Question: I've come across a challenge I struggle with to find the right approach for. The information required is in two different nodes but belong to the same information for a device.
The later node contains the target information for the previous node as per picture:
The phone device has two nodes where information over the device is stored, IP Phones and Workstations. Under Workstations the main information is stored with a key that links it to the IP Phones section.
I have the following code:
'''
<?xml version='1.0'?>
<xsl:stylesheet xmlns:xsl="http://www.w3.org/1999/XSL/Transform" version="1.0">
<xsl:template match="/">
<html>
<body>
<table border="1">
<tr>
<td><strong>Name</strong></td>
<td><strong>Software Version</strong></td>
<td><strong>Status</strong></td>
</tr>
<xsl:for-each select="ENTRY/ENTRY/ENTRY/ENTRY/ENTRY">
<xsl:if test="@CLASS='Workstation'">
<tr>
<td><xsl:value-of select="@NAME"/></td>
<xsl:for-each select="ATTRIBUTE">
<xsl:if test="@NAME='Managed IP Phone'">
<xsl:call-template name="Phone_Data">
<xsl:with-param name="IPPhone" select="VALUE"/>
</xsl:call-template>
</xsl:if>
</xsl:for-each>
<td>.</td>
</tr>
</xsl:if>
</xsl:for-each>
</table>
</body>
</html>
</xsl:template>
<!-- Additional templates to pull 2nd phone node data. -->
<xsl:template name="Phone_Data">
<xsl:param name="IPPhone"/>
<td> <xsl:value-of select="$IPPhone"/> </td> <!-- -->
<xsl:for-each select="../ENTRY">
<xsl:if test="@NAME='IP Phones'">
<xsl:for-each select="ENTRY">
<xsl:if test="@NAME=$IPPhone">
<xsl:for-each select="ATTRIBUTE">
<!-- This is an attribute under the IP Phones - GBADM104_ENTRY -->
<xsl:if test="@NAME='Software Version'">
<td><xsl:value-of select="VALUE"/></td>
</xsl:if>
</xsl:for-each>
</xsl:if>
</xsl:for-each>
</xsl:if>
</xsl:for-each>
</xsl:template>
</xsl:stylesheet>
'''
Coming from the GBADM104_ENTRY under the node, it does not provide me with the information I expected to get from the GBADM104_ENTRY under the node in the screenshot.
As I am a novice, I obviously have made a mistake in the Phone_Data template to target the node with the data I require. I don't know whether or not one could give me suggestions on how to do this the right way please?
'''
<?xml version="1.0" encoding="utf-8"?>
<!-- Generated by DSEdit -->
<ENTRY NAME="CustomerSite" CLASS="Site">
<ENTRY NAME="Production" CLASS="Configuration Set">
<ENTRY NAME="REG6699CIC01" CLASS="Server">
<ENTRY NAME="IP Phones" CLASS="IP Phones">
<ENTRY NAME="51948094-c6e6-4fb9-bb76-ba1986c51429" CLASS="IP Phone">
<ATTRIBUTE NAME="VAD">
<VALUE>No</VALUE>
</ATTRIBUTE>
<ATTRIBUTE NAME="Software Version">
<VALUE>3.2.7.0198</VALUE>
</ATTRIBUTE>
<ATTRIBUTE NAME="Feature Call Park">
<VALUE>Yes</VALUE>
</ATTRIBUTE>
<ATTRIBUTE NAME="Status">
<VALUE>Current</VALUE>
</ATTRIBUTE>
<ATTRIBUTE NAME="Station Type">
<VALUE>Workstation</VALUE>
</ATTRIBUTE>
<ATTRIBUTE NAME="ReloadedLast">
<VALUE>20140825143741Z</VALUE>
</ATTRIBUTE>
<ATTRIBUTE NAME="MAC Address">
<VALUE>0004F24F4012</VALUE>
</ATTRIBUTE>
<ATTRIBUTE NAME="Name">
<VALUE>GBADM103</VALUE>
</ATTRIBUTE>
<ATTRIBUTE NAME="Date Last Modified">
<VALUE><PHONE></VALUE>
</ATTRIBUTE>
</ENTRY>
<ENTRY NAME="51dbb1fe-9957-420a-bfc3-3f4d9bc1b2fc" CLASS="IP Phone">
<ATTRIBUTE NAME="Software Version">
<VALUE>3.2.7.0198</VALUE>
</ATTRIBUTE>
<ATTRIBUTE NAME="Status">
<VALUE>Current</VALUE>
</ATTRIBUTE>
<ATTRIBUTE NAME="Station Type">
<VALUE>Workstation</VALUE>
</ATTRIBUTE>
<ATTRIBUTE NAME="ReloadedLast">
<VALUE>20140912074858Z</VALUE>
</ATTRIBUTE>
<ATTRIBUTE NAME="MAC Address">
<VALUE>0004F2B37167</VALUE>
</ATTRIBUTE>
<ATTRIBUTE NAME="Name">
<VALUE>GBADM104</VALUE>
</ATTRIBUTE>
<ATTRIBUTE NAME="Date Last Modified">
<VALUE><PHONE></VALUE>
</ATTRIBUTE>
</ENTRY>
<ENTRY NAME="51eace77-7f6d-467a-bbac-b27329229c53" CLASS="IP Phone">
<ATTRIBUTE NAME="VAD">
<VALUE>No</VALUE>
</ATTRIBUTE>
<ATTRIBUTE NAME="Software Version">
<VALUE>3.2.7.0198</VALUE>
</ATTRIBUTE>
<ATTRIBUTE NAME="Status">
<VALUE>Current</VALUE>
</ATTRIBUTE>
<ATTRIBUTE NAME="Station Type">
<VALUE>Workstation</VALUE>
</ATTRIBUTE>
<ATTRIBUTE NAME="ReloadedLast">
<VALUE>20140814104810Z</VALUE>
</ATTRIBUTE>
<ATTRIBUTE NAME="MAC Address">
<VALUE>0004F24F3E3B</VALUE>
</ATTRIBUTE>
<ATTRIBUTE NAME="Persistent">
<VALUE>Yes</VALUE>
</ATTRIBUTE>
<ATTRIBUTE NAME="IP Address">
<VALUE>10.254.250.61</VALUE>
</ATTRIBUTE>
<ATTRIBUTE NAME="Name">
<VALUE>GBADS201</VALUE>
</ATTRIBUTE>
<ATTRIBUTE NAME="Date Last Modified">
<VALUE><PHONE></VALUE>
</ATTRIBUTE>
</ENTRY>
<ATTRIBUTE NAME="Security">
<VALUE>Minimal</VALUE>
</ATTRIBUTE>
<ATTRIBUTE NAME="Call Ringback Timeout">
<VALUE>0</VALUE>
</ATTRIBUTE>
<ATTRIBUTE NAME="VQM Collector Periodic Trigger">
<VALUE>0</VALUE>
</ATTRIBUTE>
<ATTRIBUTE NAME="Codec Pref">
<VALUE>0|G.711 mu-law|</VALUE>
<VALUE>1|G.711 a-law|</VALUE>
<VALUE>2|G.729AB|</VALUE>
</ATTRIBUTE>
<ATTRIBUTE NAME="Active">
<VALUE>Yes</VALUE>
</ATTRIBUTE>
<ATTRIBUTE NAME="Use 486 For Reject">
<VALUE>No</VALUE>
</ATTRIBUTE>
<ATTRIBUTE NAME="Emergency Customer Name">
<VALUE>Regus</VALUE>
</ATTRIBUTE>
<ATTRIBUTE NAME="Call Waiting Tone">
<VALUE>No</VALUE>
</ATTRIBUTE>
<ATTRIBUTE NAME="Connection Type">
<VALUE>SIPAddress</VALUE>
</ATTRIBUTE>
<ATTRIBUTE NAME="Sync Forward To IC Status">
<VALUE>No</VALUE>
</ATTRIBUTE>
<ATTRIBUTE NAME="IsSupportedRingSets">
<VALUE>Yes</VALUE>
</ATTRIBUTE>
<ATTRIBUTE NAME="SIP ID Address SYNC">
<VALUE>Sync Dynamic</VALUE>
</ATTRIBUTE>
<ATTRIBUTE NAME="VQM Collector Session">
<VALUE>No</VALUE>
</ATTRIBUTE>
<ATTRIBUTE NAME="SIP Receive Port">
<VALUE>5060</VALUE>
</ATTRIBUTE>
<ATTRIBUTE NAME="Audio Path">
<VALUE>Always In</VALUE>
</ATTRIBUTE>
<ATTRIBUTE NAME="VAD">
<VALUE>No</VALUE>
</ATTRIBUTE>
<ATTRIBUTE NAME="Proxy Group">
<VALUE>3b6b817b-73e5-4db5-b6d5-57eb0f9b26ff</VALUE>
</ATTRIBUTE>
<ATTRIBUTE NAME="Polycom Override Date Date Top">
<VALUE>D</VALUE>
</ATTRIBUTE>
<ATTRIBUTE NAME="Software Version">
<VALUE>3.2.7.0198</VALUE>
</ATTRIBUTE>
<ATTRIBUTE NAME="Emergency Location Description">
<VALUE>15305 Dallas Parkway Suite 300, Addison, TX, 75001</VALUE>
</ATTRIBUTE>
<ATTRIBUTE NAME="Polycom Headset Microphone Gain">
<VALUE>21</VALUE>
</ATTRIBUTE>
<ATTRIBUTE NAME="Feature Call Park">
<VALUE>Yes</VALUE>
</ATTRIBUTE>
<ATTRIBUTE NAME="Region Location">
<VALUE>North America</VALUE>
</ATTRIBUTE>
<ATTRIBUTE NAME="Status">
<VALUE>Current</VALUE>
</ATTRIBUTE>
<ATTRIBUTE NAME="Polycom Override Date Format">
<VALUE>D</VALUE>
</ATTRIBUTE>
<ATTRIBUTE NAME="Emergency Numbers">
<VALUE>911</VALUE>
</ATTRIBUTE>
<ATTRIBUTE NAME="Feature URL Dialing">
<VALUE>No</VALUE>
</ATTRIBUTE>
<ATTRIBUTE NAME="DTMF Off Time">
<VALUE>80</VALUE>
</ATTRIBUTE>
<ATTRIBUTE NAME="Station Type">
<VALUE>Workstation</VALUE>
</ATTRIBUTE>
<ATTRIBUTE NAME="VQM Collector Periodic">
<VALUE>No</VALUE>
</ATTRIBUTE>
<ATTRIBUTE NAME="One Touch Voicemail">
<VALUE>No</VALUE>
</ATTRIBUTE>
<ATTRIBUTE NAME="Ring Always">
<VALUE>Yes</VALUE>
</ATTRIBUTE>
<ATTRIBUTE NAME="Regional Tone Set">
<VALUE>Language_Default</VALUE>
</ATTRIBUTE>
<ATTRIBUTE NAME="VQM RTCP-XR">
<VALUE>No</VALUE>
</ATTRIBUTE>
<ATTRIBUTE NAME="ExpansionModules">
<VALUE>0</VALUE>
</ATTRIBUTE>
<ATTRIBUTE NAME="Polycom Call Waiting">
<VALUE>beep</VALUE>
</ATTRIBUTE>
<ATTRIBUTE NAME="Enable Handsfree">
<VALUE>Yes</VALUE>
</ATTRIBUTE>
<ATTRIBUTE NAME="Polycom NumberFirstCID">
<VALUE>No</VALUE>
</ATTRIBUTE>
<ATTRIBUTE NAME="Interface Language">
<VALUE>English_United_States</VALUE>
</ATTRIBUTE>
<ATTRIBUTE NAME="Headset Echo-Noise Suppression">
<VALUE>No</VALUE>
</ATTRIBUTE>
<ATTRIBUTE NAME="Feature Call List">
<VALUE>Yes</VALUE>
</ATTRIBUTE>
<ATTRIBUTE NAME="Polycom Override Date Long Format">
<VALUE>D</VALUE>
</ATTRIBUTE>
<ATTRIBUTE NAME="SIP Session Timeout">
<VALUE>60</VALUE>
</ATTRIBUTE>
<ATTRIBUTE NAME="ReloadedLast">
<VALUE>20140905170113Z</VALUE>
</ATTRIBUTE>
<ATTRIBUTE NAME="Phone Manufacturer">
<VALUE>Polycom</VALUE>
</ATTRIBUTE>
<ATTRIBUTE NAME="Disable Delayed Media">
<VALUE>No</VALUE>
</ATTRIBUTE>
<ATTRIBUTE NAME="Station Appearances">
<VALUE>0|Private|USISM010|Yes</VALUE>
</ATTRIBUTE>
<ATTRIBUTE NAME="Inbound SIP Security Challenge">
<VALUE>none</VALUE>
</ATTRIBUTE>
<ATTRIBUTE NAME="Call per Station">
<VALUE>1</VALUE>
</ATTRIBUTE>
<ATTRIBUTE NAME="Bus Gain">
<VALUE>0</VALUE>
</ATTRIBUTE>
<ATTRIBUTE NAME="RTP QOS Byte">
<VALUE>B8</VALUE>
</ATTRIBUTE>
<ATTRIBUTE NAME="Call Dialtone Timeout">
<VALUE>15</VALUE>
</ATTRIBUTE>
<ATTRIBUTE NAME="Feature Call List Placed">
<VALUE>Yes</VALUE>
</ATTRIBUTE>
<ATTRIBUTE NAME="Password">
<VALUE>F08470F66758CE835CA9DD495F57E5B433F03937D78CFA01CAC315492D7F167C</VALUE>
</ATTRIBUTE>
<ATTRIBUTE NAME="Location NTP Server Overrides DHCP">
<VALUE>No</VALUE>
</ATTRIBUTE>
<ATTRIBUTE NAME="Electronic Hookswitch Mode">
<VALUE>0</VALUE>
</ATTRIBUTE>
<ATTRIBUTE NAME="Authentication">
<VALUE>Yes</VALUE>
</ATTRIBUTE>
<ATTRIBUTE NAME="Echo Cancellation">
<VALUE>No</VALUE>
</ATTRIBUTE>
<ATTRIBUTE NAME="Phone Limits Calls Per Line Key">
<VALUE>No</VALUE>
</ATTRIBUTE>
<ATTRIBUTE NAME="Feature Presence">
<VALUE>No</VALUE>
</ATTRIBUTE>
<ATTRIBUTE NAME="TimeZone">
<VALUE>CST</VALUE>
</ATTRIBUTE>
<ATTRIBUTE NAME="Phone Model">
<VALUE>IP331</VALUE>
</ATTRIBUTE>
<ATTRIBUTE NAME="Persist Handset Volume">
<VALUE>Yes</VALUE>
</ATTRIBUTE>
<ATTRIBUTE NAME="SIP Register Interval">
<VALUE>86400</VALUE>
</ATTRIBUTE>
<ATTRIBUTE NAME="MWI Message Light">
<VALUE>Yes</VALUE>
</ATTRIBUTE>
<ATTRIBUTE NAME="Audio Protocol">
<VALUE>RTP</VALUE>
</ATTRIBUTE>
<ATTRIBUTE NAME="VQM Collector Period">
<VALUE>20</VALUE>
</ATTRIBUTE>
<ATTRIBUTE NAME="Polycom Override 24 Hour Clock">
<VALUE>D</VALUE>
</ATTRIBUTE>
<ATTRIBUTE NAME="Polycom Headset Sidetone Gain">
<VALUE>-3</VALUE>
</ATTRIBUTE>
<ATTRIBUTE NAME="Use SIP Session Timer">
<VALUE>Yes</VALUE>
</ATTRIBUTE>
<ATTRIBUTE NAME="Media Port Start Range">
<VALUE>2222</VALUE>
</ATTRIBUTE>
<ATTRIBUTE NAME="Dialplan Digitmap Timeout">
<VALUE>3|1|3|3</VALUE>
</ATTRIBUTE>
<ATTRIBUTE NAME="Call Offering Timeout">
<VALUE>0</VALUE>
</ATTRIBUTE>
<ATTRIBUTE NAME="DefaultLabelType">
<VALUE>Station</VALUE>
</ATTRIBUTE>
<ATTRIBUTE NAME="Feature Group Call Pickup">
<VALUE>Yes</VALUE>
</ATTRIBUTE>
<ATTRIBUTE NAME="Syslog Transport">
<VALUE>1</VALUE>
</ATTRIBUTE>
<ATTRIBUTE NAME="MAC Address">
<VALUE>0004F2A72B5F</VALUE>
</ATTRIBUTE>
<ATTRIBUTE NAME="Location Description">
<VALUE>Colonnade</VALUE>
</ATTRIBUTE>
<ATTRIBUTE NAME="Sync DND To IC Status">
<VALUE>No</VALUE>
</ATTRIBUTE>
<ATTRIBUTE NAME="Polycom Headset Speaker Gain">
<VALUE>4</VALUE>
</ATTRIBUTE>
<ATTRIBUTE NAME="Persistent">
<VALUE>Yes</VALUE>
</ATTRIBUTE>
<ATTRIBUTE NAME="Disable App Logs When Using Syslog">
<VALUE>Yes</VALUE>
</ATTRIBUTE>
<ATTRIBUTE NAME="Location Time Zone Overrides DHCP">
<VALUE>Yes</VALUE>
</ATTRIBUTE>
<ATTRIBUTE NAME="User Name">
<VALUE>38bc4dfa7e384f29bb7e62fc24dac94d</VALUE>
</ATTRIBUTE>
<ATTRIBUTE NAME="IP Address">
<VALUE>10.175.250.106</VALUE>
</ATTRIBUTE>
<ATTRIBUTE NAME="Terminate Call Analysis On Connect">
<VALUE>Yes</VALUE>
</ATTRIBUTE>
<ATTRIBUTE NAME="Disconnect on Broken RTP">
<VALUE>0</VALUE>
</ATTRIBUTE>
<ATTRIBUTE NAME="Syslog Render Level">
<VALUE>0</VALUE>
</ATTRIBUTE>
<ATTRIBUTE NAME="Headset Mode">
<VALUE>Yes</VALUE>
</ATTRIBUTE>
<ATTRIBUTE NAME="DTMF On Time">
<VALUE>80</VALUE>
</ATTRIBUTE>
<ATTRIBUTE NAME="DTMF Type">
<VALUE>RFC2833</VALUE>
</ATTRIBUTE>
<ATTRIBUTE NAME="Persist Headset Volume">
<VALUE>Yes</VALUE>
</ATTRIBUTE>
<ATTRIBUTE NAME="Feature Call List Received">
<VALUE>Yes</VALUE>
</ATTRIBUTE>
<ATTRIBUTE NAME="SIP QOS Byte">
<VALUE>Not Set</VALUE>
</ATTRIBUTE>
<ATTRIBUTE NAME="Dial On Offhook">
<VALUE>No</VALUE>
</ATTRIBUTE>
<ATTRIBUTE NAME="Use Proxy">
<VALUE>Not Set</VALUE>
</ATTRIBUTE>
<ATTRIBUTE NAME="Network Gain">
<VALUE>0</VALUE>
</ATTRIBUTE>
<ATTRIBUTE NAME="Disallow Media Server Passthru">
<VALUE>No</VALUE>
</ATTRIBUTE>
<ATTRIBUTE NAME="Feature Directory">
<VALUE>Yes</VALUE>
</ATTRIBUTE>
<ATTRIBUTE NAME="External Devices Determine Codecs">
<VALUE>No</VALUE>
</ATTRIBUTE>
<ATTRIBUTE NAME="Connection Call Warm Down Time">
<VALUE>5</VALUE>
</ATTRIBUTE>
<ATTRIBUTE NAME="Feature Messaging">
<VALUE>No</VALUE>
</ATTRIBUTE>
<ATTRIBUTE NAME="DTMF Payload">
<VALUE>101</VALUE>
</ATTRIBUTE>
<ATTRIBUTE NAME="Handset Echo-Noise Suppression">
<VALUE>No</VALUE>
</ATTRIBUTE>
<ATTRIBUTE NAME="Disable Delayed Media reINVITE">
<VALUE>No</VALUE>
</ATTRIBUTE>
<ATTRIBUTE NAME="Name">
<VALUE>USISM010</VALUE>
</ATTRIBUTE>
<ATTRIBUTE NAME="Persist Handsfree Volume">
<VALUE>Yes</VALUE>
</ATTRIBUTE>
<ATTRIBUTE NAME="IP3X0 Line 2 Key Function">
<VALUE>Line2</VALUE>
</ATTRIBUTE>
<ATTRIBUTE NAME="Feature Call List Missed">
<VALUE>No</VALUE>
</ATTRIBUTE>
<ATTRIBUTE NAME="Emergency Outbound ANI">
<VALUE><PHONE></VALUE>
</ATTRIBUTE>
<ATTRIBUTE NAME="Dialplan Digitmap">
<VALUE>x.T|*T|*905|*90[1-4]x.T</VALUE>
</ATTRIBUTE>
<ATTRIBUTE NAME="Allow SIP Registration">
<VALUE>Yes</VALUE>
</ATTRIBUTE>
<ATTRIBUTE NAME="Date Last Modified">
<VALUE><PHONE></VALUE>
</ATTRIBUTE>
</ENTRY>
</ENTRY>
<ENTRY NAME="Workstations" CLASS="Workstations">
<ENTRY NAME="GBADM103" CLASS="Workstation">
<ATTRIBUTE NAME="Security">
<VALUE>Minimal</VALUE>
</ATTRIBUTE>
<ATTRIBUTE NAME="Active">
<VALUE>Yes</VALUE>
</ATTRIBUTE>
<ATTRIBUTE NAME="Counted Licenses">
<VALUE>I3_LICENSE_BASIC_STATION</VALUE>
</ATTRIBUTE>
<ATTRIBUTE NAME="Connection Type">
<VALUE>SIPAddress</VALUE>
</ATTRIBUTE>
<ATTRIBUTE NAME="SIP ID Address">
<VALUE>GBADM103</VALUE>
</ATTRIBUTE>
<ATTRIBUTE NAME="Station Type">
<VALUE>Workstation</VALUE>
</ATTRIBUTE>
<ATTRIBUTE NAME="Managed Label">
<VALUE>GBADM103</VALUE>
</ATTRIBUTE>
<ATTRIBUTE NAME="Line">
<VALUE>sip:GBADM103@192.168.1.203:5060</VALUE>
</ATTRIBUTE>
<ATTRIBUTE NAME="Licenses Enabled">
<VALUE>Yes</VALUE>
</ATTRIBUTE>
<ATTRIBUTE NAME="MAC Address">
<VALUE>0004F2B37157</VALUE>
</ATTRIBUTE>
<ATTRIBUTE NAME="Managed IP Phone">
<VALUE>51948094-c6e6-4fb9-bb76-ba1986c51429</VALUE>
</ATTRIBUTE>
<ATTRIBUTE NAME="Date Last Modified">
<VALUE><PHONE></VALUE>
</ATTRIBUTE>
</ENTRY>
<ENTRY NAME="GBADM104" CLASS="Workstation">
<ATTRIBUTE NAME="Counted Licenses">
<VALUE>I3_LICENSE_BASIC_STATION</VALUE>
</ATTRIBUTE>
<ATTRIBUTE NAME="SIP ID Address">
<VALUE>GBADM104</VALUE>
</ATTRIBUTE>
<ATTRIBUTE NAME="Managed Label">
<VALUE>GBADM104</VALUE>
</ATTRIBUTE>
<ATTRIBUTE NAME="Extension">
<VALUE>903104</VALUE>
</ATTRIBUTE>
<ATTRIBUTE NAME="Line">
<VALUE>sip:GBADM104@192.168.1.204:5060</VALUE>
</ATTRIBUTE>
<ATTRIBUTE NAME="MAC Address">
<VALUE>0004F2B37167</VALUE>
</ATTRIBUTE>
<ATTRIBUTE NAME="Persistent">
<VALUE>Yes</VALUE>
</ATTRIBUTE>
<ATTRIBUTE NAME="Managed IP Phone">
<VALUE>51dbb1fe-9957-420a-bfc3-3f4d9bc1b2fc</VALUE>
</ATTRIBUTE>
<ATTRIBUTE NAME="Date Last Modified">
<VALUE><PHONE></VALUE>
</ATTRIBUTE>
</ENTRY>
<ENTRY NAME="GBADS201" CLASS="Workstation">
<ATTRIBUTE NAME="Counted Licenses">
<VALUE>I3_LICENSE_BASIC_STATION</VALUE>
</ATTRIBUTE>
<ATTRIBUTE NAME="Connection Type">
<VALUE>SIPAddress</VALUE>
</ATTRIBUTE>
<ATTRIBUTE NAME="SIP ID Address">
<VALUE>GBADS201</VALUE>
</ATTRIBUTE>
<ATTRIBUTE NAME="Station Type">
<VALUE>Workstation</VALUE>
</ATTRIBUTE>
<ATTRIBUTE NAME="Managed Label">
<VALUE>GBADS201</VALUE>
</ATTRIBUTE>
<ATTRIBUTE NAME="MAC Address">
<VALUE>UK1058597LT.uk-eire.regus.local</VALUE>
</ATTRIBUTE>
<ATTRIBUTE NAME="Managed IP Phone">
<VALUE>51eace77-7f6d-467a-bbac-b27329229c53</VALUE>
</ATTRIBUTE>
<ATTRIBUTE NAME="Date Last Modified">
<VALUE><PHONE></VALUE>
</ATTRIBUTE>
</ENTRY>
</ENTRY>
</ENTRY>
</ENTRY>
</ENTRY>
'''
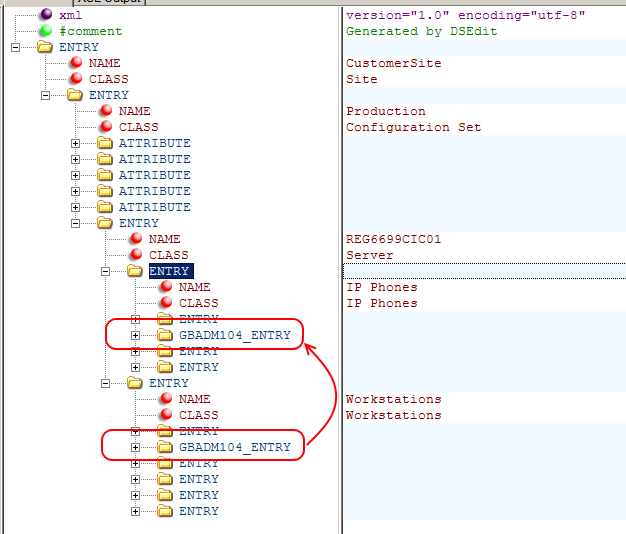
Answer: I am mostly guessing here. The following stylesheet:
'''
<?xml version='1.0'?>
<xsl:stylesheet version="1.0"
xmlns:xsl="http://www.w3.org/1999/XSL/Transform" >
<xsl:output method="xml" omit-xml-declaration="yes" version="1.0" encoding="utf-8" indent="yes"/>
<xsl:key name="entry-by-name" match="ENTRY" use="@NAME" />
<xsl:template match="/">
<html>
<body>
<table border="1">
<tr>
<th>Name</th>
<th>Software Version</th>
<th>Status</th>
</tr>
<xsl:for-each select="ENTRY/ENTRY/ENTRY/ENTRY[@CLASS='Workstation']">
<tr>
<td>
<xsl:value-of select="@NAME"/>
</td>
<td>
<xsl:value-of select="key('entry-by-name', ATTRIBUTE[@NAME='Managed IP Phone']/VALUE)/ATTRIBUTE[@NAME='Software Version']/VALUE"/>
</td>
<td>.</td>
</tr>
</xsl:for-each>
</table>
</body>
</html>
</xsl:template>
</xsl:stylesheet>
'''
applied to your example input (corrected for well-formedness!) will produce the following :
'''
<html>
<body>
<table border="1">
<tr>
<th>Name</th>
<th>Software Version</th>
<th>Status</th>
</tr>
<tr>
<td>GBADM103</td>
<td>3.2.7.0198</td>
<td>.</td>
</tr>
<tr>
<td>GBADM104</td>
<td>3.2.7.0198</td>
<td>.</td>
</tr>
<tr>
<td>GBADS201</td>
<td>3.2.7.0198</td>
<td>.</td>
</tr>
</table>
</body>
</html>
'''
rendered as:

Note the use of to select the nodes of interest, and the use of to lookup data from another branch of the XML input.